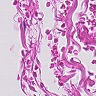
Metastatic tissue present: no